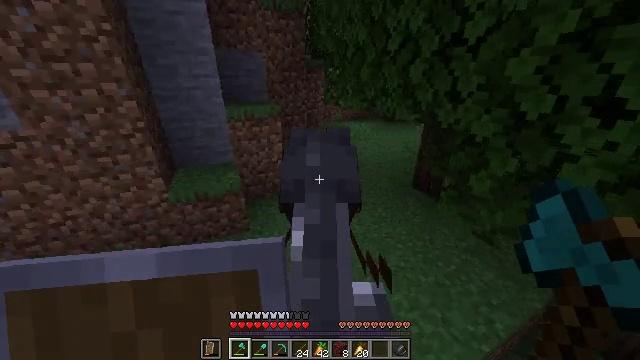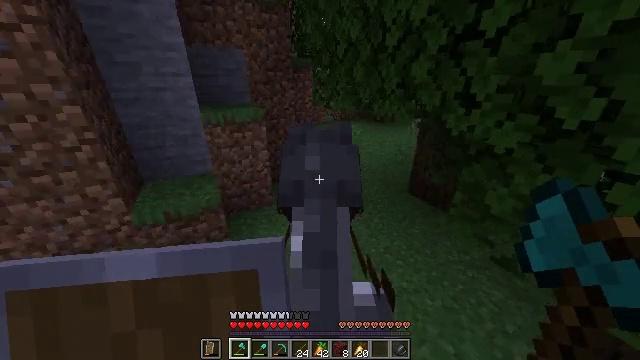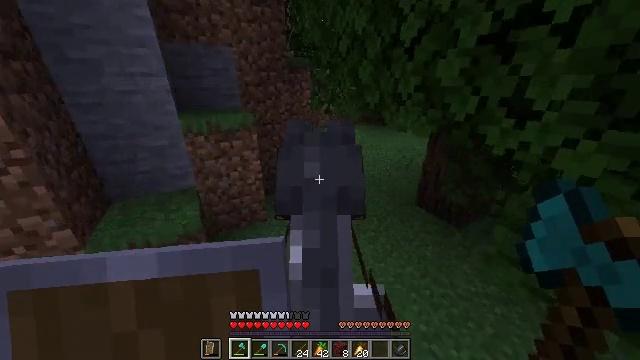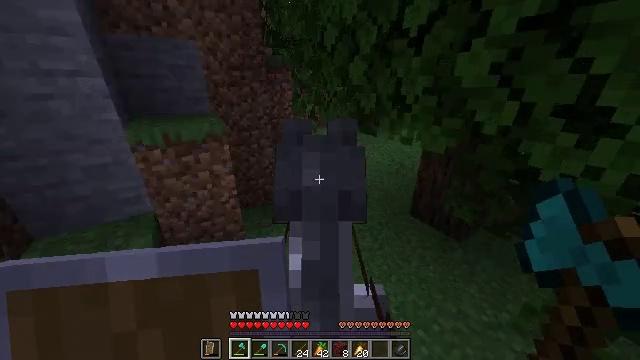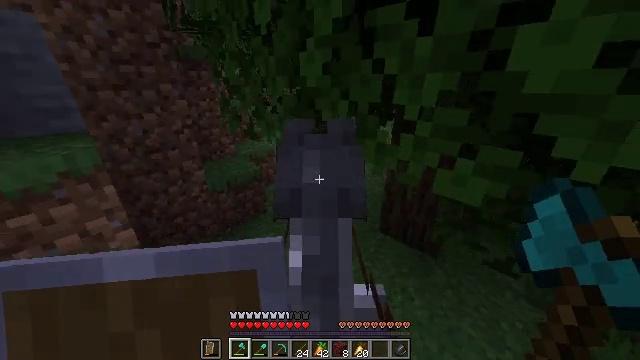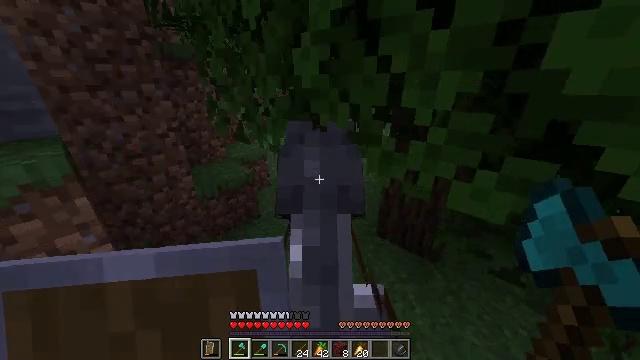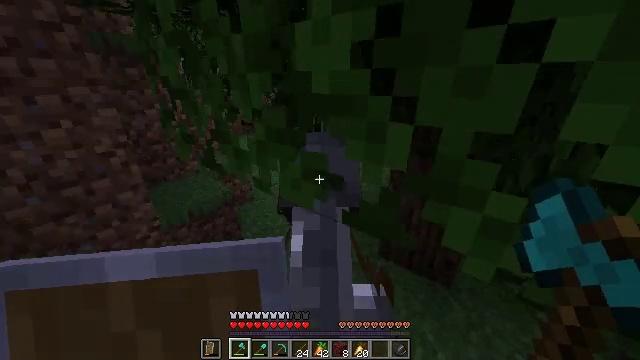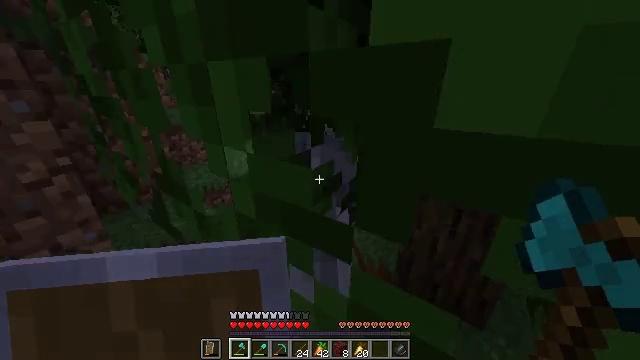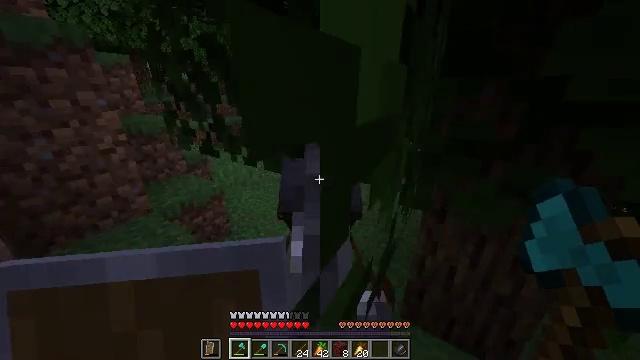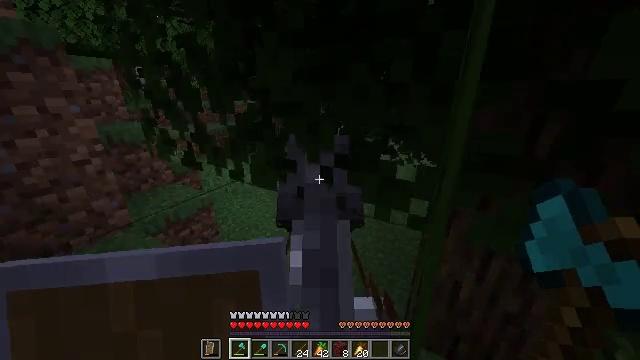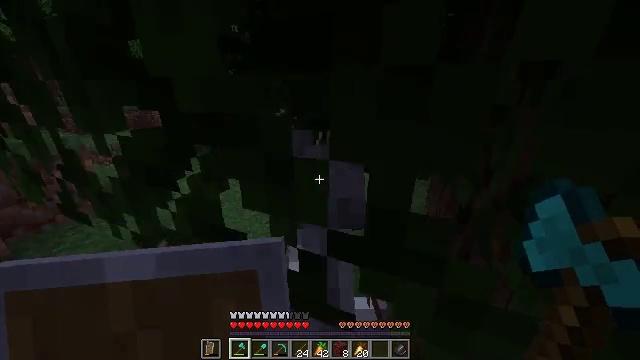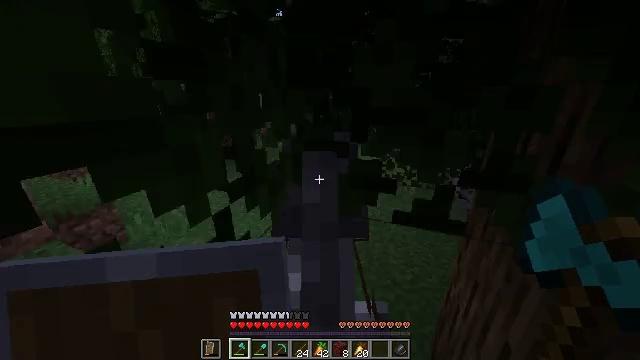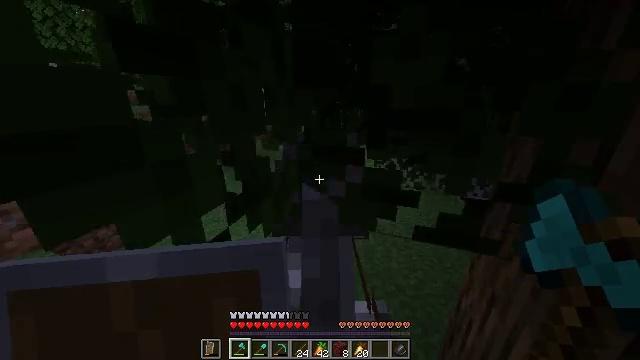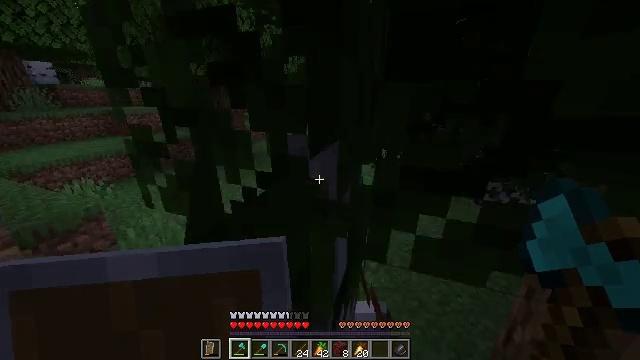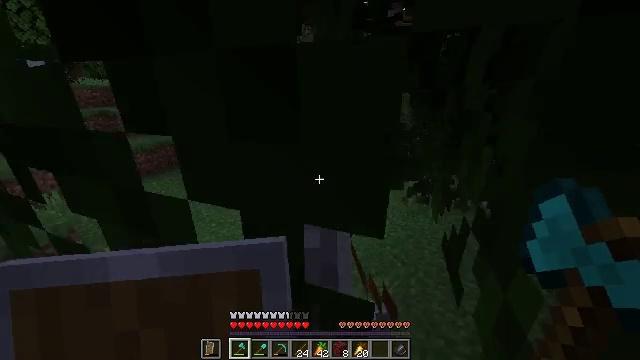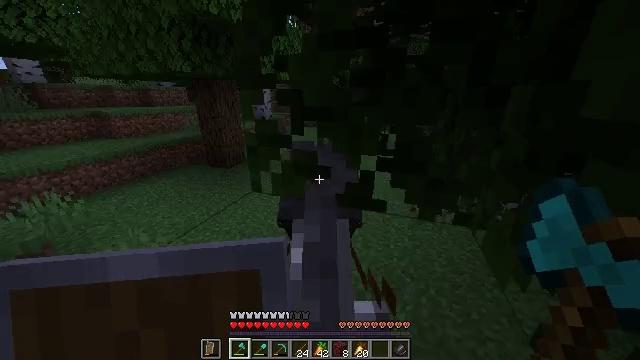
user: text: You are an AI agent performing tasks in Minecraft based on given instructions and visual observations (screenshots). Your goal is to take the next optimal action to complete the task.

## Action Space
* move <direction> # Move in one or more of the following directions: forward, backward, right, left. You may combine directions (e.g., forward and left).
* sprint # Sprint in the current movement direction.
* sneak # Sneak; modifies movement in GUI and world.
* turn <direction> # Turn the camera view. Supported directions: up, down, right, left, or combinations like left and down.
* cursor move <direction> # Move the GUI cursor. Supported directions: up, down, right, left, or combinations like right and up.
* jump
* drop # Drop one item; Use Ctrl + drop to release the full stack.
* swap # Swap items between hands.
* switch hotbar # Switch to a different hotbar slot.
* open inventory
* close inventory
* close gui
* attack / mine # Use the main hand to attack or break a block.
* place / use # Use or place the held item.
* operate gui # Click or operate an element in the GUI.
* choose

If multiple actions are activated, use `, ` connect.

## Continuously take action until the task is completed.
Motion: motion action
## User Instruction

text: Use shears to efficiently mine dark oak leaves.
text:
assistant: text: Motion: move forward, sprint
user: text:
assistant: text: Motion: move forward, sprint, turn right
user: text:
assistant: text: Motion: move forward, sprint, turn right
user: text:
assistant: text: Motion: move forward, sprint, turn right
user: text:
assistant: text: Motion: move forward, sprint, turn right
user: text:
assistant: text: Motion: move forward, sprint, turn right
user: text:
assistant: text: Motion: move forward, sprint, turn right
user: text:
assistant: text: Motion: move forward, sprint, turn right
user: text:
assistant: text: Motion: move forward, sprint, turn right and up
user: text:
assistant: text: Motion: move forward, sprint
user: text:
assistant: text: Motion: move forward, sprint, turn right
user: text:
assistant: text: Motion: move forward, sprint
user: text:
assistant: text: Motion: move forward, sprint
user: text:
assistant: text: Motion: move forward, sprint
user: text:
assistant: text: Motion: move forward, sprint
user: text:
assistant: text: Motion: move forward, sprint
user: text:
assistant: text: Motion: move forward, sprint
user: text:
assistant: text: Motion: move forward, sprint
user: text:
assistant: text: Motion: move forward, sprint, turn up
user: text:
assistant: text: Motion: move forward, sprint
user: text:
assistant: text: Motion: move forward, sprint
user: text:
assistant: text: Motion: move forward, sprint
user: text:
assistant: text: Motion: move forward, sprint
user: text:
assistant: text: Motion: move forward, sprint
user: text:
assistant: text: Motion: move forward, sprint, turn right
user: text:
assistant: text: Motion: move forward, sprint
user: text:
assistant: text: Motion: move forward, sprint
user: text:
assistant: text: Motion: move forward, sprint, turn left
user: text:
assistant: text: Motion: move forward and move left, sprint, turn left
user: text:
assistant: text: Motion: move forward and move left, sprint, turn left